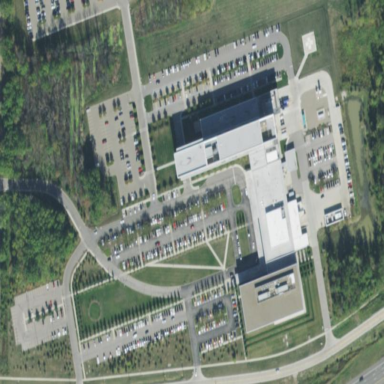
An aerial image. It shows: Healthcare facility identified as hospital.